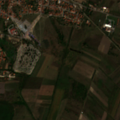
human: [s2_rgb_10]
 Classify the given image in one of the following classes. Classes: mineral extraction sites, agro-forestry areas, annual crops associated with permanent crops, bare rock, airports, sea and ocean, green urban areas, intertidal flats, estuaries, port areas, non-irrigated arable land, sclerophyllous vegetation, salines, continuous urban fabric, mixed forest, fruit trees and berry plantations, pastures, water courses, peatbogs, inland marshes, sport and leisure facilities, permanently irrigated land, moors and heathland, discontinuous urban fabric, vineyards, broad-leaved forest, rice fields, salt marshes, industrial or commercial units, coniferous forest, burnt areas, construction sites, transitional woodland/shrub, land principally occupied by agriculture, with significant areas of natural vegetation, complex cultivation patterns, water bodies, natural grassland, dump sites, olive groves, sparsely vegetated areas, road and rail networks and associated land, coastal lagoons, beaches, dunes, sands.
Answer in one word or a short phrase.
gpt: discontinuous urban fabric, non-irrigated arable land, complex cultivation patterns